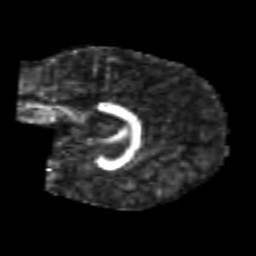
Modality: FA
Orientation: sagittal
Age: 6
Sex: male
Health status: healthy